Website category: sports
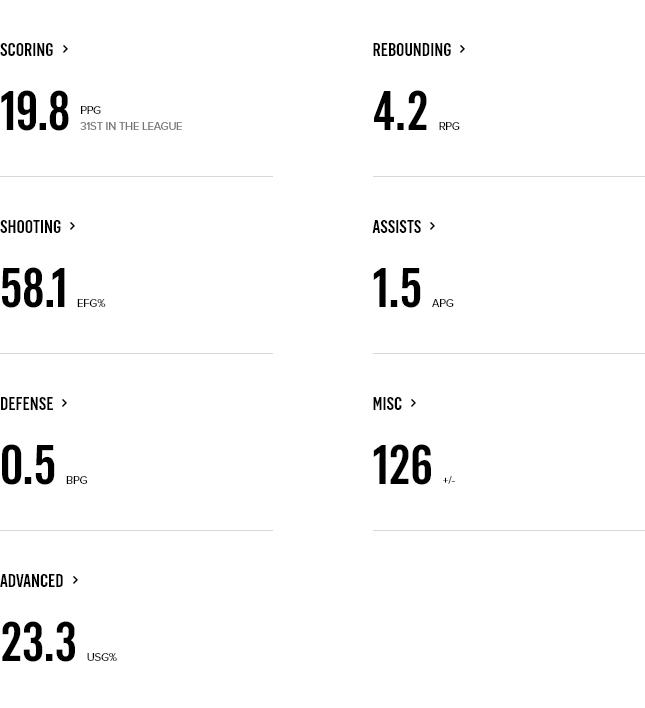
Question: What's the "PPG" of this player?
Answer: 19.8

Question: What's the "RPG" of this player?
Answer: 4.2

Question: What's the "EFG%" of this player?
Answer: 58.1

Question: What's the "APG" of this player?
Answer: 1.5

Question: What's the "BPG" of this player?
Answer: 0.5

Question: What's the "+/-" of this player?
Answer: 126

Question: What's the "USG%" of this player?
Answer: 23.3

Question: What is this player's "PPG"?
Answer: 19.8

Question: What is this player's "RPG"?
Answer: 4.2

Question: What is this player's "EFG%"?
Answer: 58.1

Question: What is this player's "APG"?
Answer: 1.5

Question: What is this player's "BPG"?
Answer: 0.5

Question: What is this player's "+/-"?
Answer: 126

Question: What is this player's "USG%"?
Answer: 23.3

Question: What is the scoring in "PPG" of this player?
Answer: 19.8

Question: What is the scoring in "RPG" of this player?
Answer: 4.2

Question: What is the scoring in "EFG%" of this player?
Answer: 58.1

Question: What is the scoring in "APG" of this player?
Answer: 1.5

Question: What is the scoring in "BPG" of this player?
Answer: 0.5

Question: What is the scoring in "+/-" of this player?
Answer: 126

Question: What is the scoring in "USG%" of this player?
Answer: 23.3

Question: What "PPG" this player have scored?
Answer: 19.8

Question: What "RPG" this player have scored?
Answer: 4.2

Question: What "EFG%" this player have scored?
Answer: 58.1

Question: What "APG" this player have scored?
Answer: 1.5

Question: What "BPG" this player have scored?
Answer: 0.5

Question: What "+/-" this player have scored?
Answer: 126

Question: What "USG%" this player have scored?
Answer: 23.3

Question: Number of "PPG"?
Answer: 19.8

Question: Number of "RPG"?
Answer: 4.2

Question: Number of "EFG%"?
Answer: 58.1

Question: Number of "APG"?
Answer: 1.5

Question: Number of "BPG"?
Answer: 0.5

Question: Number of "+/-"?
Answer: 126

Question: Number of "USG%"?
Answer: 23.3

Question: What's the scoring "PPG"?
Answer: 19.8

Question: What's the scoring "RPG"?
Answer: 4.2

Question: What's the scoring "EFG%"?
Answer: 58.1

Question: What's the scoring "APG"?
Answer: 1.5

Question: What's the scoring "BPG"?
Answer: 0.5

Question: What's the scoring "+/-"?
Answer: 126

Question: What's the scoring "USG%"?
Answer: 23.3